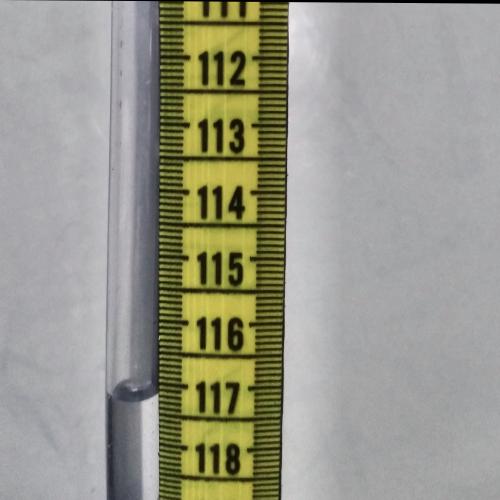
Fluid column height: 117.1 cm